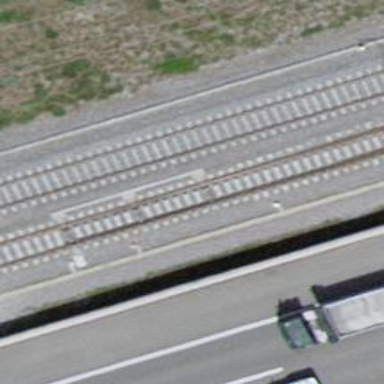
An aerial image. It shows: Single-track electrified railway with contact line.